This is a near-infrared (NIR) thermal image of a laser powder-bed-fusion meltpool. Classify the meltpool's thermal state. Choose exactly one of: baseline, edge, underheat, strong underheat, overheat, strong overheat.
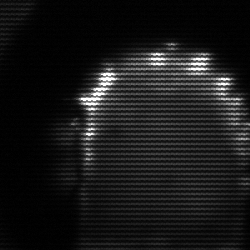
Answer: baseline